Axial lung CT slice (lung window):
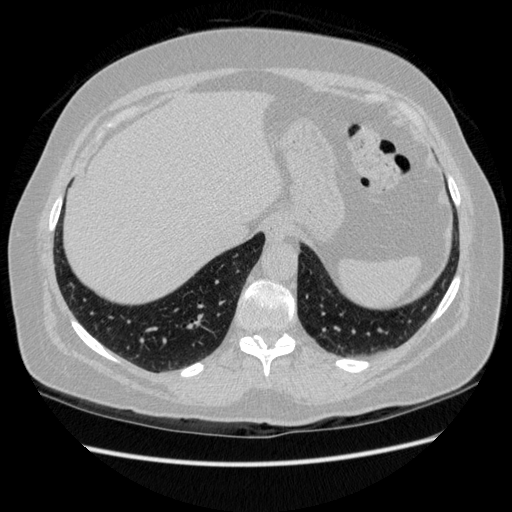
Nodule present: no